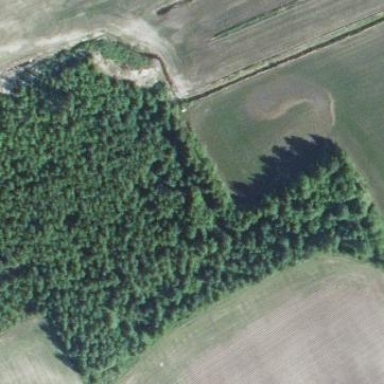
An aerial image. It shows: Forest dominated by needle-leaved trees.